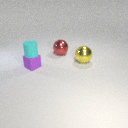
small cyan rubber cylinder above small purple rubber cube